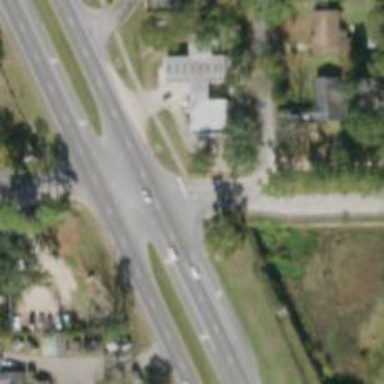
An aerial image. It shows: Unmarked crossing on the road.